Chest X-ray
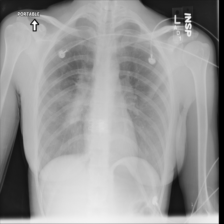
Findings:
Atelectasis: negative
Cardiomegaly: negative
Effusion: negative
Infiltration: negative
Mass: positive
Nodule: positive
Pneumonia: negative
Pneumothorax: negative
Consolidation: negative
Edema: negative
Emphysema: negative
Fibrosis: negative
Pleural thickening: negative
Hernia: negative